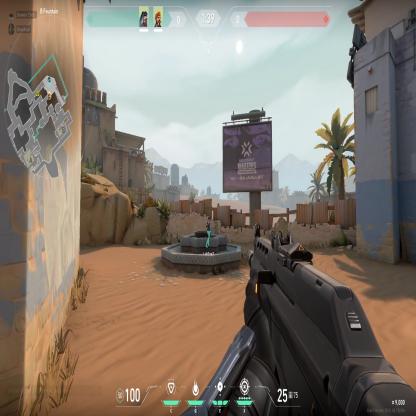
Label: teammate